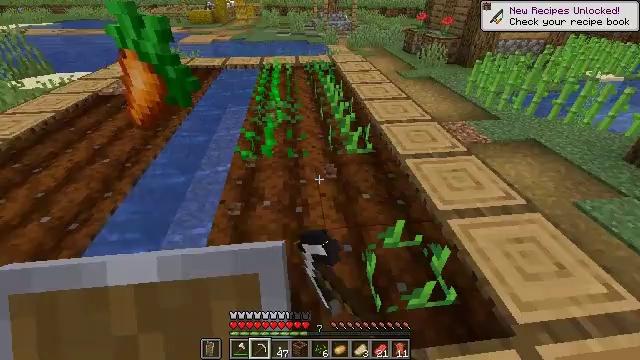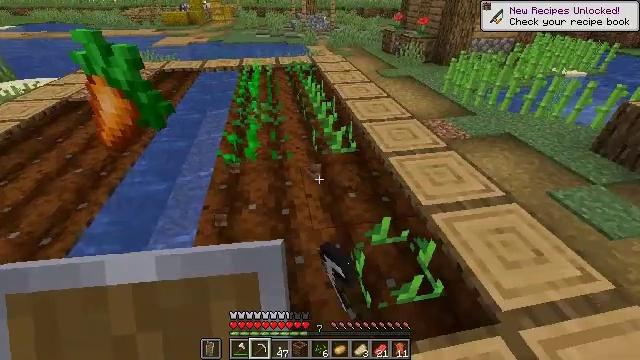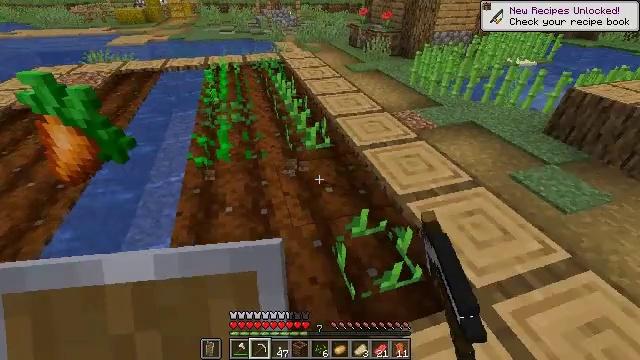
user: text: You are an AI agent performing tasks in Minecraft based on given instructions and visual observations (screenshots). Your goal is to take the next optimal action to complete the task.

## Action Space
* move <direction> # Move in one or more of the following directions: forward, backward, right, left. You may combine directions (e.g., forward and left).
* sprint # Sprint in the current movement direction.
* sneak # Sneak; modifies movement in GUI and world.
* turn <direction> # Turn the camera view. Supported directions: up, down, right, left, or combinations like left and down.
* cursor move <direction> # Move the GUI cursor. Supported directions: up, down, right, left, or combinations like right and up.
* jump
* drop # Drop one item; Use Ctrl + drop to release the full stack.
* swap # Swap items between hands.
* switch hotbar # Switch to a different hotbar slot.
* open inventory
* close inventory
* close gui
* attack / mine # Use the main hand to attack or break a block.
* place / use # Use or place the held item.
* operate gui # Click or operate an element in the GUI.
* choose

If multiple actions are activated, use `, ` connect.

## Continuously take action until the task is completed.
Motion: motion action
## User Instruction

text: Mine the fully grown carrots.
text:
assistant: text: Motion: turn right, attack / mine
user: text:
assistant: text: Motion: turn right, attack / mine
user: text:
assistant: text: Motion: attack / mine